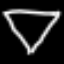
Label: diamond